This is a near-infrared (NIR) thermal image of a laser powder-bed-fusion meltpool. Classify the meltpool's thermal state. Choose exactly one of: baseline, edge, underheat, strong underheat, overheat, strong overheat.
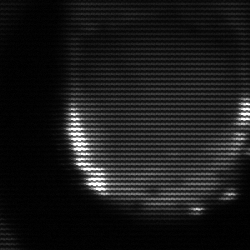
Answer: edge